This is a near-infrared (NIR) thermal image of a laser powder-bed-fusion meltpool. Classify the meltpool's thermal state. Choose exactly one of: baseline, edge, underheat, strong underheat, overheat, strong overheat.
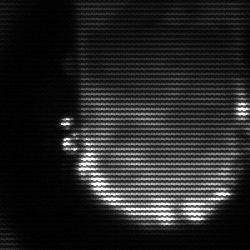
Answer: baseline